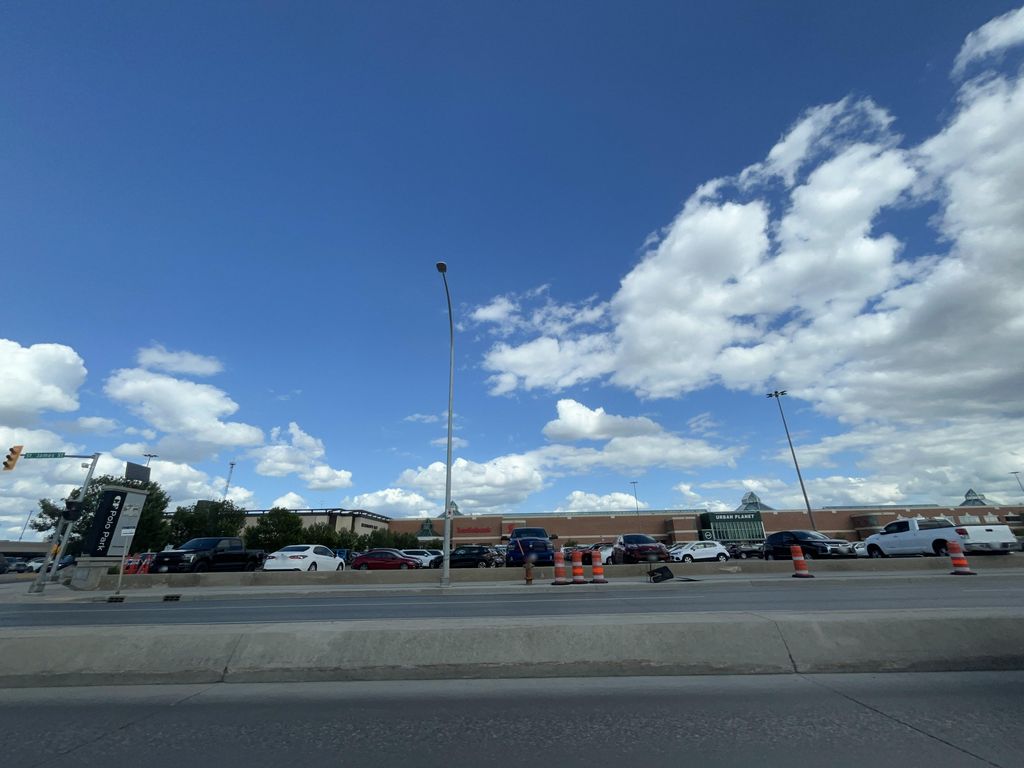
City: winnipeg